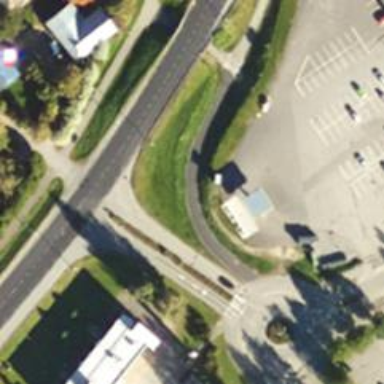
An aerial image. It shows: Asphalt cycleway track.